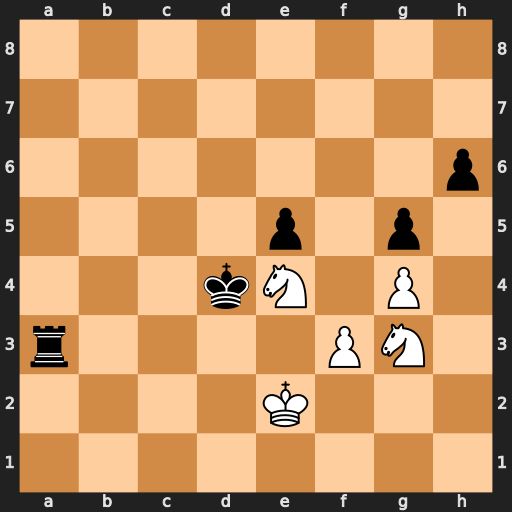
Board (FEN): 8/8/7p/4p1p1/3kN1P1/r4PN1/4K3/8
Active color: w
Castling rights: -
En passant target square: -
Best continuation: Nf5+ Kc4 Nxh6